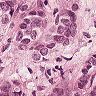
Metastatic tissue present: yes